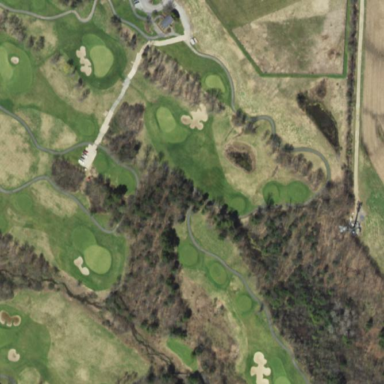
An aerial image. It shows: Golf fairway surrounded by grass.